Question: I used to listview with CheckBoxs property set to true. I find that it too difficult to user to click on actual checkbox instead of both clicking on actual checkbox and its label.
Could you tell me how can I enable check when clicking on the listview's label.
Please help!!!
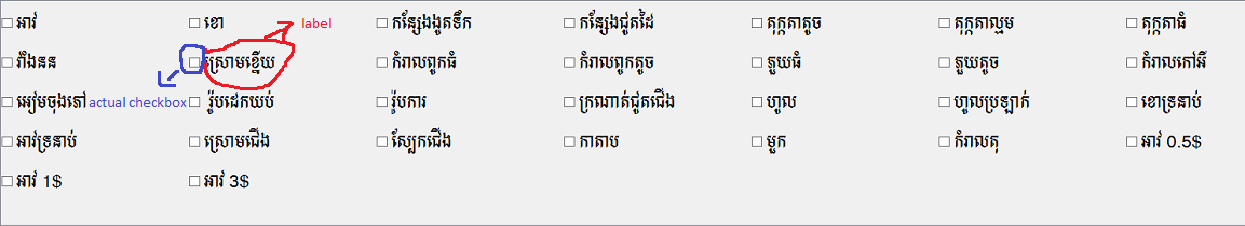
Answer: First do consider that when you 'check/uncheck' by a mouse click this will seriously get in the way of 'selecting/unselecting' items. If you need both I suggest simply telling the users to use a 'doubleclick' for checking.
Also: There is a nice UI standard of 'checking/unchecking' items with the 'space bar'. This is especially nice after selecting a group of items..!
But if you still want to here is an example. It is a bit of a kludge because we need some check to avoid getting in the way of the normal way to hit the 'CheckBox'!
(To work with full precision you would have to measure the 'CheckBox Rectangle' and check to see if it was hit.. Using a magic pixel distance of 20 seems to work here. Do look into different display style variations! See below!)
'''
private void listView1_MouseClick(object sender, MouseEventArgs e)
{
ListViewItem lvi = listView1.GetItemAt(e.X, e.Y);
if (e.X > 20) lvi.Checked = !lvi.Checked;
}
'''
One way to get a better check is to measure the 'CheckBox':
'''
using System.Windows.Forms.VisualStyles;
//..
Size glyph;
// in the constructor:
InitializeComponent();
//..
using (Graphics G = listView1.CreateGraphics() )
glyph = CheckBoxRenderer.GetGlyphSize(G, CheckBoxState.CheckedNormal);
'''
..and then checking : 'if (e.X > glyph.Width)..'.
I don't know if there is a variable offset of the checkbox from the left side; it looks like '1 pixel'. But there seems to be a gap between the box and the text area anyway..